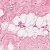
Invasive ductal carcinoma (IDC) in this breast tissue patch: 0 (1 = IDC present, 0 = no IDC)